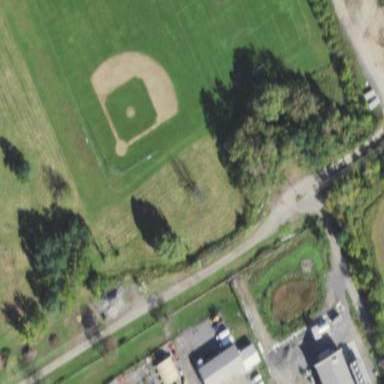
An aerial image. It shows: Baseball pitch for leisure land activities.